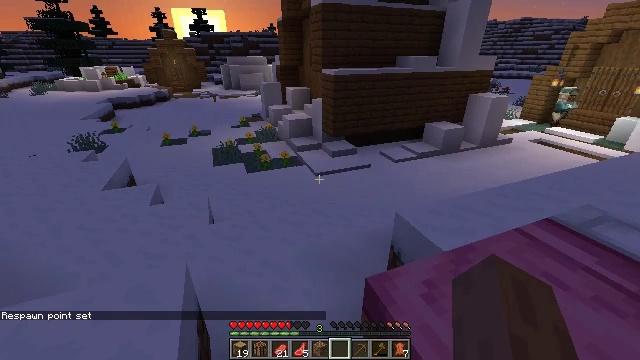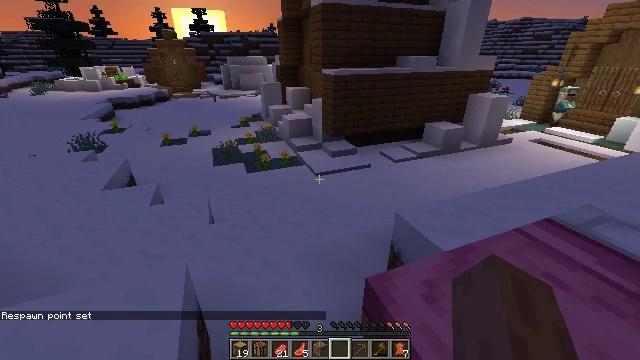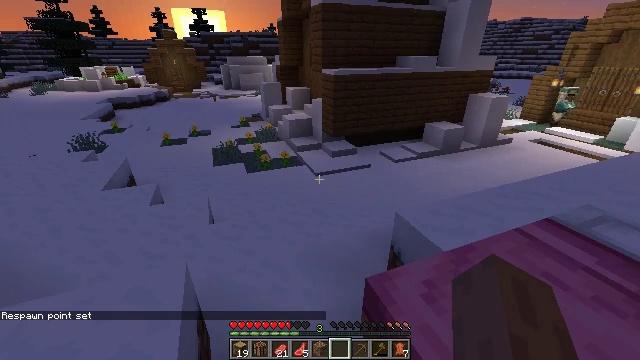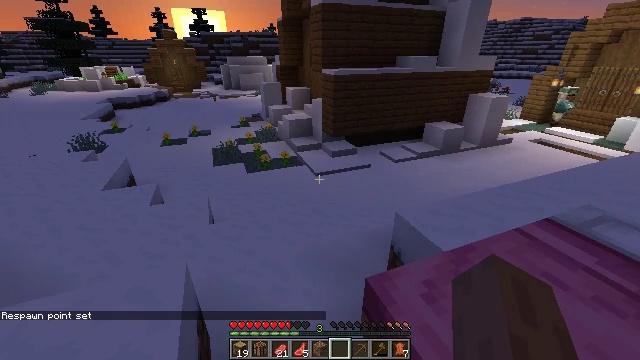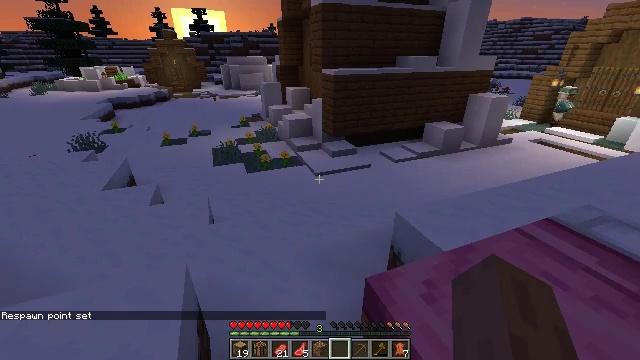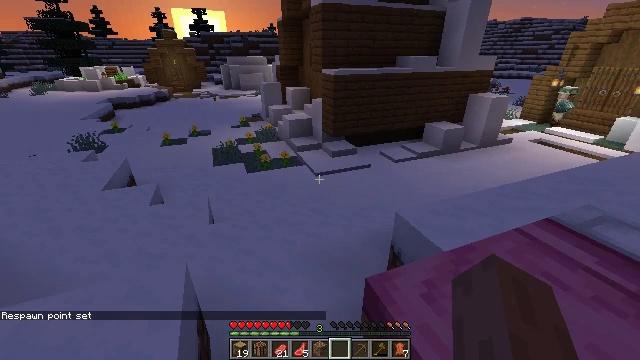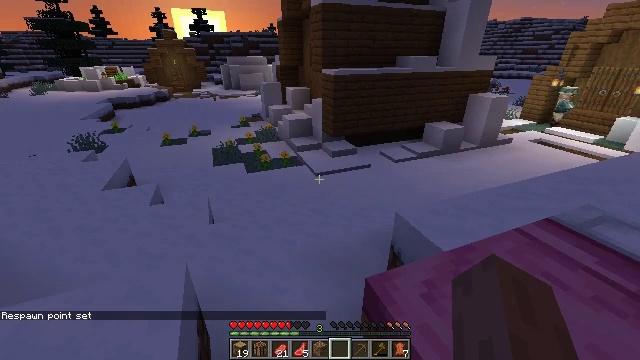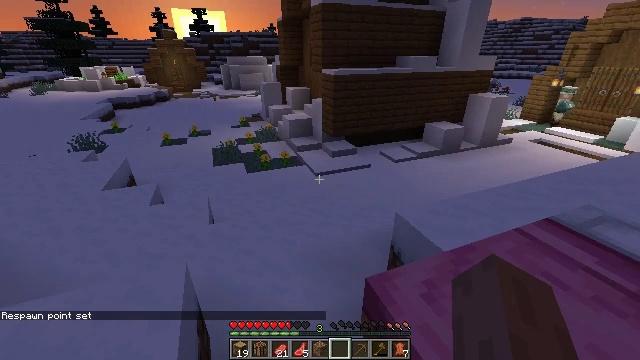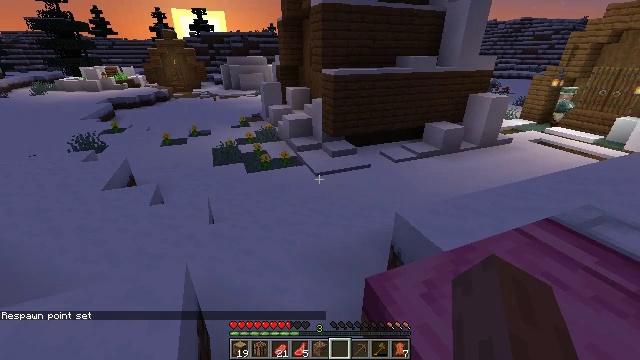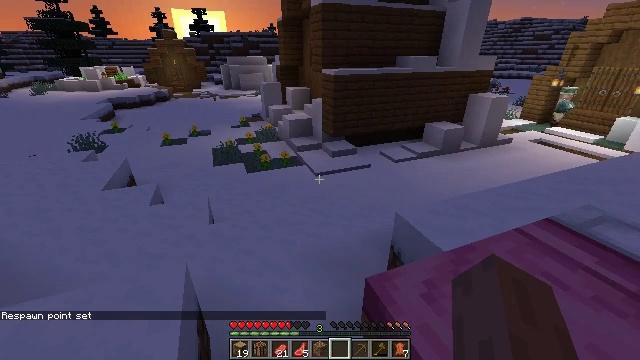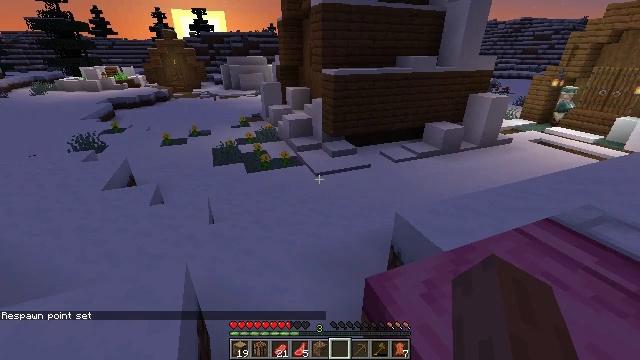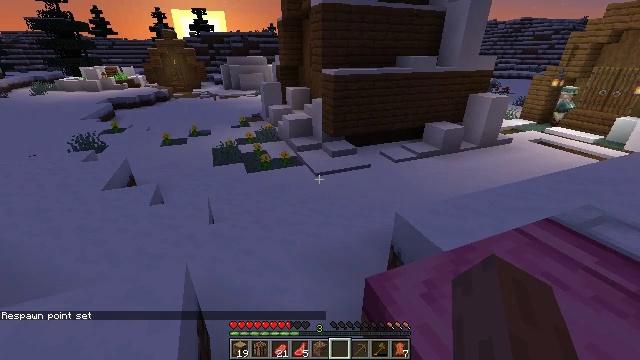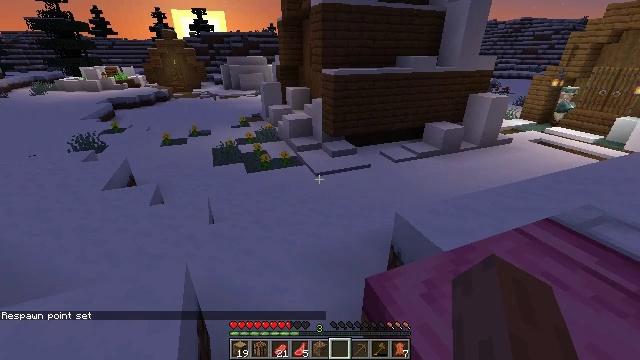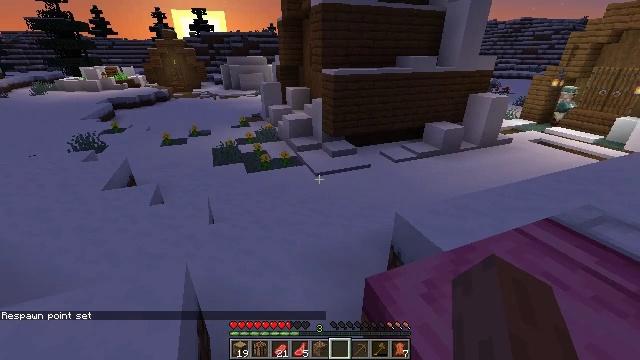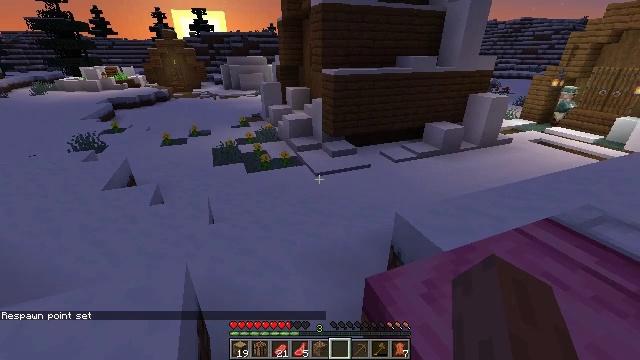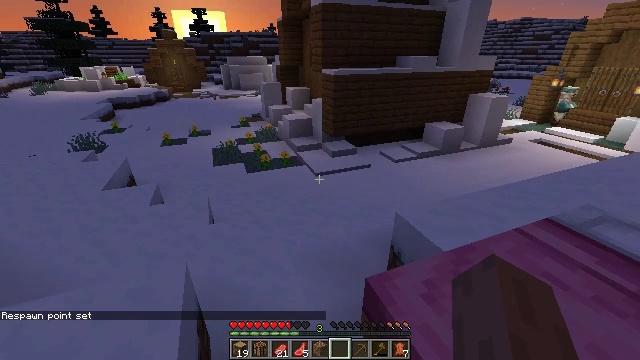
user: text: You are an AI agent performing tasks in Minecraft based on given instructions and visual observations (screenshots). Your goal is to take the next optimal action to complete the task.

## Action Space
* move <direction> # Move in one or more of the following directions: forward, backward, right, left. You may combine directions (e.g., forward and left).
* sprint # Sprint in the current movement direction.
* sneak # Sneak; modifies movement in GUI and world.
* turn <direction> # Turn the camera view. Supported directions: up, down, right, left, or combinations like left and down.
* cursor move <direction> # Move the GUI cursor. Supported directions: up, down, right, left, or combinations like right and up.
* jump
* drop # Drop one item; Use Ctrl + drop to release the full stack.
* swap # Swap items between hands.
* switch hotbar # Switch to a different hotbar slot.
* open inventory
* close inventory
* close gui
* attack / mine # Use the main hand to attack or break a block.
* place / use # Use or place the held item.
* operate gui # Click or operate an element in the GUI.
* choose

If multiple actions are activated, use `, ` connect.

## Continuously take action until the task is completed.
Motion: motion action
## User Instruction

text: Break the pink bed to collect it.
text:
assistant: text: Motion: no_op
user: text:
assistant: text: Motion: no_op
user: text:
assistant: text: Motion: no_op
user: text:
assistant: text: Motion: no_op
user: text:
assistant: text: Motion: no_op
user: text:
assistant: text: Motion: no_op
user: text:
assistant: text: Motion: no_op
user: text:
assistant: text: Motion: no_op
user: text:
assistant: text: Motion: no_op
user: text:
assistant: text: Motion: no_op
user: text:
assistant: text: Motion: no_op
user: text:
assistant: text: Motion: no_op
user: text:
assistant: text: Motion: no_op
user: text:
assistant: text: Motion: no_op
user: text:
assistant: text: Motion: no_op
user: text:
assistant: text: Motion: no_op
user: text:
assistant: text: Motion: no_op
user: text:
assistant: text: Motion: no_op
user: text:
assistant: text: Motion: no_op
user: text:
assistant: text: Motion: no_op
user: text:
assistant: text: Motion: no_op
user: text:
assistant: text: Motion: no_op
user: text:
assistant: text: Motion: no_op
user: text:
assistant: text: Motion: no_op
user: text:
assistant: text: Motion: no_op
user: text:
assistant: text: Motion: no_op
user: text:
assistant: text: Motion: no_op
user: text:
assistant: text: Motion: no_op
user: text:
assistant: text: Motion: no_op
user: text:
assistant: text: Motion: no_op